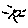
Label: sun